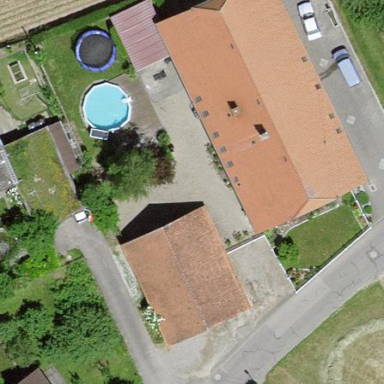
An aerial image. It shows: Garage building.